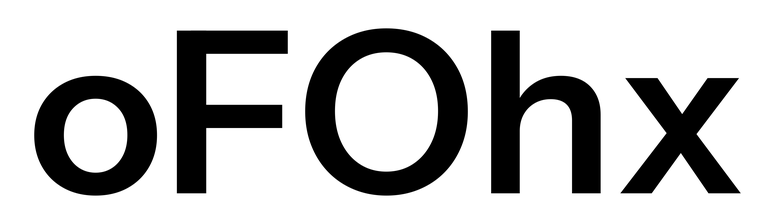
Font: InstrumentSans_SemiBold